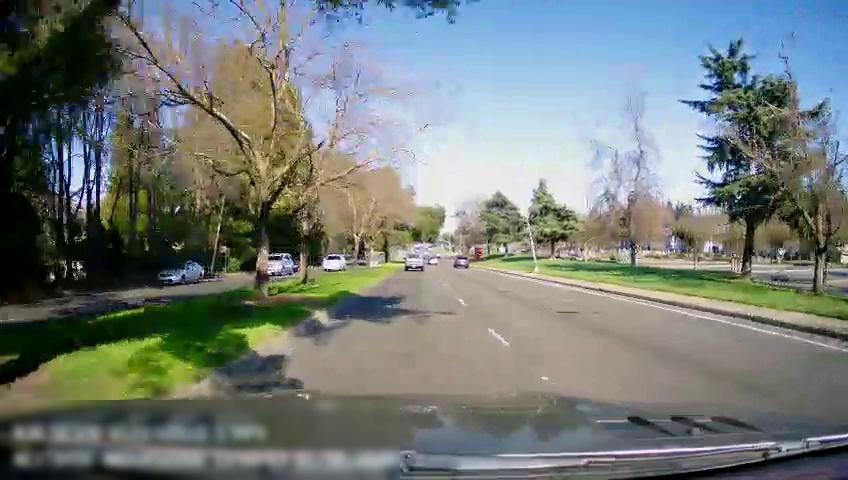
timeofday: Day
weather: Sunny
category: Drivable Space
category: Drivable Space
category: Vehicles | Car
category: Vehicles | SUV
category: Vehicles | Car
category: Vehicles | Truck
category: Vehicles | Car
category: Lanes | Current Lane
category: Lanes | Alternate Lane